Field crop: maize
Growth stage: 2
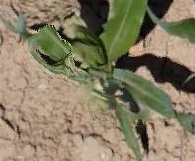
Species: maize